Question: In Xcode 4, we have a simulate location button right next to the step out button like in this picture:

But in Xcode 5, we don't have it anymore, does anybody know where it went?
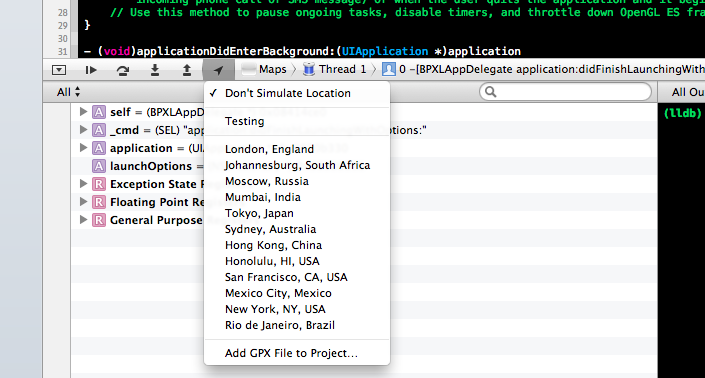
Answer: you still can set that from debug tap like this: